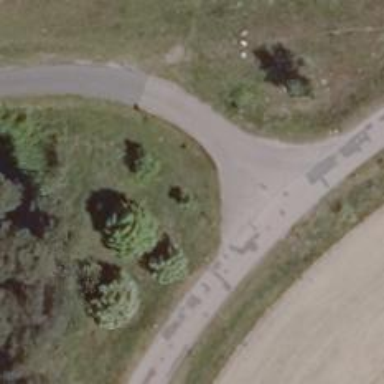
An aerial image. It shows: Emergency access point on the road.